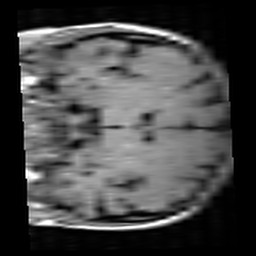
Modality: T1w
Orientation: coronal
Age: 36
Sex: female
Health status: healthy
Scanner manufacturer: siemens
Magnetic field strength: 3 T
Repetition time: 4.1 s
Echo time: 0.0085 s